Field crop: maize
Growth stage: 2
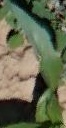
Species: maize